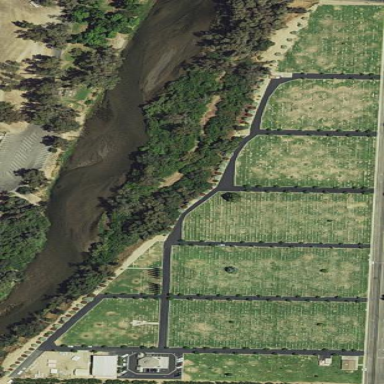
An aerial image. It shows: Cemetery.